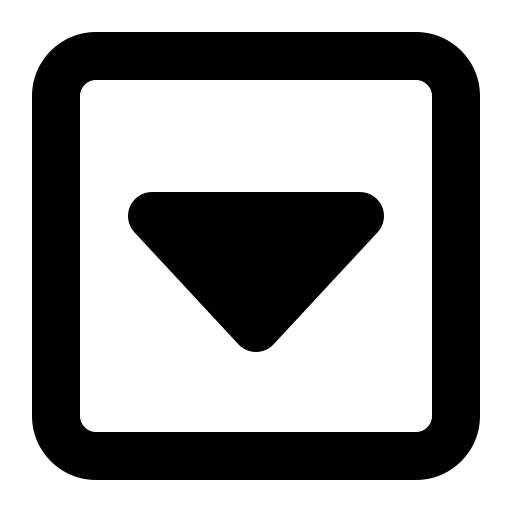
Tags: icon, FontAwesome, fa-icon, outline, square, caret, down